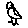
Label: bird